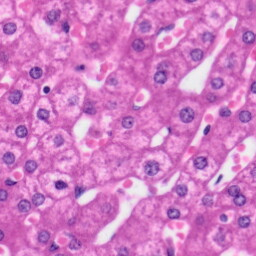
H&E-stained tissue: Liver